Низкая двухосная тележка связана нитью с грузом (см. рис.). Тележку отпускают, и она движется по столу с некоторым ускорением. Опыт повторяют, заклинив одну из осей (колеса жестко насажены на ось). При этом ускорение тележки оказывается в $k$ раз меньше, чем в первом опыте.
Во сколько раз еще уменьшится ускорение, если отпустить тележку, заклинив обе оси? Задачу решить для $k_1=1.5$ и $k_2=3.0$.
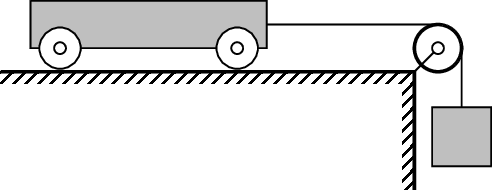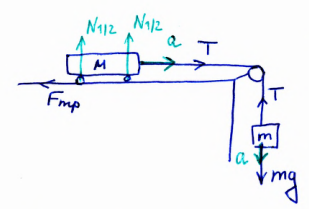
Решение: В первом случае, $F_{тр}=0$.Ускорение груза $m$ равно по модулю ускорению тележки $a$, так что $$\left\{\begin{array}{l}T=M a_1 \\m g-T=m a_1\end{array} \quad \Rightarrow \quad m g=(m+M) a_1 \Rightarrow a_1=\frac{m g}{M+m} .\right.$$Во втором случае, на одну из пар колес начинает действовать сила трения $\mu N_{1/2}$. Мы считаем, что сила реакции опоры распределена равномерно по двум осям. Имеем $$N_{1 / 2}=\frac{M g}{2}, \quad F_{тр}=\frac{\mu M g}{2}=\mu N_{1 / 2} .\\\left\{\begin{array}{l}T-F_{T p}=T-\frac{\mu M g}{2}=M a_2 \\m g-T=m a_2\end{array} \Rightarrow\right. \\\Rightarrow \quad m g-\frac{\mu M g}{2}=a_2(M+m) \Rightarrow \\\Rightarrow a_2=\frac{g}{M+m}\left(m-\frac{\mu M}{2}\right) .$$В третьем случае, если тележка поедет, то сила трения со стороны стола уже равна $\mu N=\mu Mg$.$$\left\{\begin{array}{l}T-\mu M g=M a_3 \\m g-T=m a_3\end{array} \Rightarrow\right. \begin{aligned}& g(m-\mu M)=a_3(M+m) \\& a_3=\frac{g}{M+m}(m-\mu M).\end{aligned}$$ 1) Пусть $k_1=1.5.$ Тогда$$\frac{a_1}{a_2}=\frac{m}{m-\frac{\mu M}{2}}=k_1 \Rightarrow 1-\frac{\mu M}{2 m}=\frac{1}{k_1} \Rightarrow \\\begin{aligned}& \Rightarrow \frac{\mu M}{m}=2\left(1-\frac{1}{k_1}\right)=\frac{2}{3} . \\& a_3=\frac{g m}{M+m}\left(1-\frac{\mu M}{m}\right)=\frac{a_1}{3}=\frac{a_2}{2} .\end{aligned}$$Поэтому в случае $k_1=1.5$ ускорение уменьшится еще в $2$ раза.2) Пусть $k_2=3$. $$\frac{\mu M}{m}=2\left(1-\frac{1}{k_2}\right)=\frac{4}{3}>1 .$$Если тележка поедет, то $a_3=-\frac{1}{3} a_1<0$, чего быть не может. Поэтому в случае $k_2=3$ тележка не двинется с места.
Ответ: В первом случае ($k_1=1.5$) ускорение тележки уменьшится еще в $2$ раза, во втором случае ($k_2=3$) тележка вообще не будет двигаться.
Темы:
T, Механика, Динамика, Всероссийские, Ускорение, Динамика твердого тела